Question: Count the number of objects in the diagram.
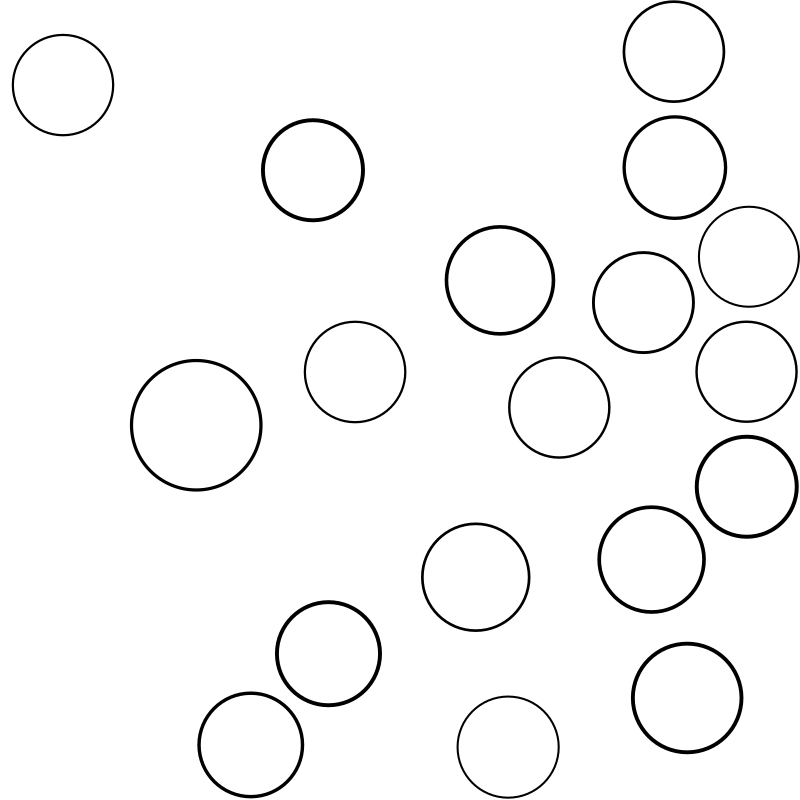
Answer: 18